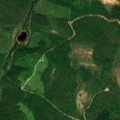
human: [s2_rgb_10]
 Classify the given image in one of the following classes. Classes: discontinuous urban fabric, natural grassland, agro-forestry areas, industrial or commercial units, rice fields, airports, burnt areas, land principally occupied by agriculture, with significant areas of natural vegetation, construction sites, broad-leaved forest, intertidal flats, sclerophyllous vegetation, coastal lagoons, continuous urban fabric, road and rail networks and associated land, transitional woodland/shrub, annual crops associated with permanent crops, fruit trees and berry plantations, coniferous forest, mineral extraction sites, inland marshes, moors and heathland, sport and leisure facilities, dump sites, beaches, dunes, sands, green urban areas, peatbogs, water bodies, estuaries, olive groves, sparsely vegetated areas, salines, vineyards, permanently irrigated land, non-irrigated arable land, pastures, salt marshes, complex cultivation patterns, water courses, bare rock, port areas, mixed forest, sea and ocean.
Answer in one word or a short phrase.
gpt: coniferous forest, mixed forest